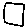
Label: square